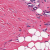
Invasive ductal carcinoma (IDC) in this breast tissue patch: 0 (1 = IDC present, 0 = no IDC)